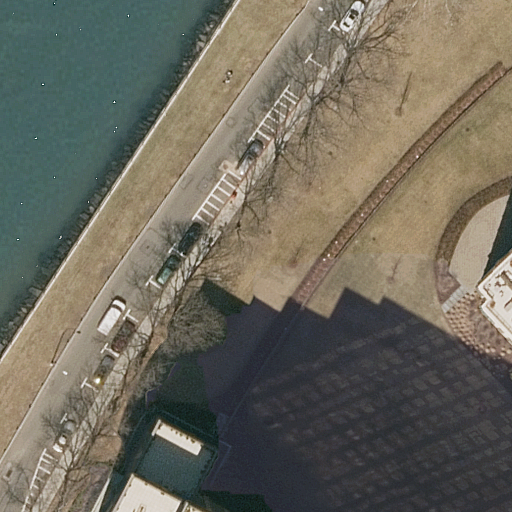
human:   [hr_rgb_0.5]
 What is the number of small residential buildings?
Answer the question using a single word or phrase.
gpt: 0

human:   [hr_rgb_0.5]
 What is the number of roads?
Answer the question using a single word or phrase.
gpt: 1

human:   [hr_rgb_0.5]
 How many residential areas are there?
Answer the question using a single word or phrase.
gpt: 1

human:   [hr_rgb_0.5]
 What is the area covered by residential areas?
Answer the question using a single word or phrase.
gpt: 10623m2

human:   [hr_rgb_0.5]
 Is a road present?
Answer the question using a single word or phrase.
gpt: yes

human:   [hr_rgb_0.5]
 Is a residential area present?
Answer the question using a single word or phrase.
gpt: yes

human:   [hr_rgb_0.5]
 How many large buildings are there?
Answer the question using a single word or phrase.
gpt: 1

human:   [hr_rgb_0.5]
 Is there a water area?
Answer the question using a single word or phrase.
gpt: yes

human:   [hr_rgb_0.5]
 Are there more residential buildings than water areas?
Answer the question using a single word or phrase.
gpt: yes

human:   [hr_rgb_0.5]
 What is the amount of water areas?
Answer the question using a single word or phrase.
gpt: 1

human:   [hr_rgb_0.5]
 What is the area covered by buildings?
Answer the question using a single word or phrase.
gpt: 1697m2

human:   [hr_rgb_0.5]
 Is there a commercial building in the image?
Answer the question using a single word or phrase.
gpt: no

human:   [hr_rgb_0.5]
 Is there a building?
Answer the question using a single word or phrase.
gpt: yes

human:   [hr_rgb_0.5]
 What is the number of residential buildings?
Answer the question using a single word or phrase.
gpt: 2

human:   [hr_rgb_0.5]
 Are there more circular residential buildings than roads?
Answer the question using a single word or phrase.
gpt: no

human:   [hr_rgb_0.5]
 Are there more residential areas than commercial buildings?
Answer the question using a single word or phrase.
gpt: yes

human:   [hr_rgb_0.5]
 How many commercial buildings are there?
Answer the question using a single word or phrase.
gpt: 0

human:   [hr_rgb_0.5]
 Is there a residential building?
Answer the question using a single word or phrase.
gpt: yes

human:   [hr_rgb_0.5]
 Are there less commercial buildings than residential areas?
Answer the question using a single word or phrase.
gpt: yes

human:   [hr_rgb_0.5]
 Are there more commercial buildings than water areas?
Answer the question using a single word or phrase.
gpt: no

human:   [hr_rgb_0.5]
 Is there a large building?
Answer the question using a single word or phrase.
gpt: yes

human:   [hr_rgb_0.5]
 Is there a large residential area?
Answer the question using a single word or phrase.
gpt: yes

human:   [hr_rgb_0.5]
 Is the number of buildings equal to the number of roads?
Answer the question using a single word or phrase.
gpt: no

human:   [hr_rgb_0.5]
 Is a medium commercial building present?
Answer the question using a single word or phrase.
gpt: no

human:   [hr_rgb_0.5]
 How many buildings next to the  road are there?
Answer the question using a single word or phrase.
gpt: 2

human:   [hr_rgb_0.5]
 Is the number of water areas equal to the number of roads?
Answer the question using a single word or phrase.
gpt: yes

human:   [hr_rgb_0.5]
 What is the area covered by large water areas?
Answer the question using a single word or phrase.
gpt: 1644m2

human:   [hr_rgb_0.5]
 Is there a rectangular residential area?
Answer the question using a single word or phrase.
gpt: yes

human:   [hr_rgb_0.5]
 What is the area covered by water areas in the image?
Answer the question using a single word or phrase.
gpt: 1644m2

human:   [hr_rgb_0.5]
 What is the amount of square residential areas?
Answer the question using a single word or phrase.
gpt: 0

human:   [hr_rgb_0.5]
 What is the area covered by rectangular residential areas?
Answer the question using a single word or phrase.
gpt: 10623m2

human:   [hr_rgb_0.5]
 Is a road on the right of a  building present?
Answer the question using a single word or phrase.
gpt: no

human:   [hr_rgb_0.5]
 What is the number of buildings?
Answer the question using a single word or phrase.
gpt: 2

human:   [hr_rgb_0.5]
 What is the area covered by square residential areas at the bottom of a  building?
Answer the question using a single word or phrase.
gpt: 0m2

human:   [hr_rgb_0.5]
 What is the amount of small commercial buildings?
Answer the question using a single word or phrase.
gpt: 0

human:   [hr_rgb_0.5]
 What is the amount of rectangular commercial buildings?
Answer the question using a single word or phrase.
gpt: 0

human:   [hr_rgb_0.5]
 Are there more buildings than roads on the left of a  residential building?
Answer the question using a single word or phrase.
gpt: yes

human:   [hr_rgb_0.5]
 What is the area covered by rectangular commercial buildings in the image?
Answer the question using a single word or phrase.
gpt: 0m2

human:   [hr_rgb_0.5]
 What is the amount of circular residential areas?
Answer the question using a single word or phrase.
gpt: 0

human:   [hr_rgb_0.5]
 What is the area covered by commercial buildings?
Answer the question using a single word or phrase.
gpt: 0m2

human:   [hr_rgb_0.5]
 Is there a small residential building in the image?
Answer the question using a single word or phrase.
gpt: no

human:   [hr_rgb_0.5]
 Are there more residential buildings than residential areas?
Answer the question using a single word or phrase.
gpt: yes

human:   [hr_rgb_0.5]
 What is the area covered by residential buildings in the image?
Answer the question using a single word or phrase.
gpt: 1697m2

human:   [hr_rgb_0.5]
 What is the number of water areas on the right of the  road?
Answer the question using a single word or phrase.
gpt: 0

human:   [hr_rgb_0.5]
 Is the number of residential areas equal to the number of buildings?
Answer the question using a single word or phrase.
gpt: no

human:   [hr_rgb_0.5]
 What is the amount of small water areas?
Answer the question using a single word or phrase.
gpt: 0

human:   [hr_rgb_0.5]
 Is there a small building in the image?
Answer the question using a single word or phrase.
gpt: no

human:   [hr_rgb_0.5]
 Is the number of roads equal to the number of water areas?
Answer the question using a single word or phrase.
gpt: yes

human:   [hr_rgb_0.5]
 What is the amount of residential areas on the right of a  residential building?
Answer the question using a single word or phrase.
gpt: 0

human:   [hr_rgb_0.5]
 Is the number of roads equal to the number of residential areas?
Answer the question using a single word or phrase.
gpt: yes

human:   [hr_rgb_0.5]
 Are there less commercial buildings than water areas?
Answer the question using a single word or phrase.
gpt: yes

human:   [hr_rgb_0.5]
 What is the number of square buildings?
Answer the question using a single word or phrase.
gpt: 0

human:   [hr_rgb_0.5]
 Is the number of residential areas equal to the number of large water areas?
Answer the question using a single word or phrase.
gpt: yes

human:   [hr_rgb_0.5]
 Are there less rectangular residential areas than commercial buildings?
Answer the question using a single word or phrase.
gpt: no

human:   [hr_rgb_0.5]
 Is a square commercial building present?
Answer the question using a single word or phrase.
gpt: no

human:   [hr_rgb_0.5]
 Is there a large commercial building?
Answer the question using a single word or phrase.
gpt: no

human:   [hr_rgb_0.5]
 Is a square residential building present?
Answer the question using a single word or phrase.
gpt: no

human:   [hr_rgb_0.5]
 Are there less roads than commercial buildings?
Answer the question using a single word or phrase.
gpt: no

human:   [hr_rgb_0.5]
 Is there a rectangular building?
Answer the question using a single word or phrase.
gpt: yes

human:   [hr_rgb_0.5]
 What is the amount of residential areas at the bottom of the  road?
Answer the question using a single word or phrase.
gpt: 1

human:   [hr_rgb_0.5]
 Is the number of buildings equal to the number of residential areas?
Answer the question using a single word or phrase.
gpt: no

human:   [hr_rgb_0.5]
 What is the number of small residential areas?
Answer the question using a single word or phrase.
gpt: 0

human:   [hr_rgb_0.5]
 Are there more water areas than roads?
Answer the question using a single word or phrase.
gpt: no

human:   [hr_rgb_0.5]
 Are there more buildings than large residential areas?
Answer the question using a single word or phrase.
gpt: yes